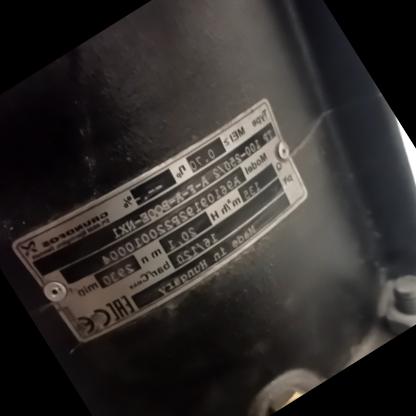
Klasa: tabliczka-znamionowa